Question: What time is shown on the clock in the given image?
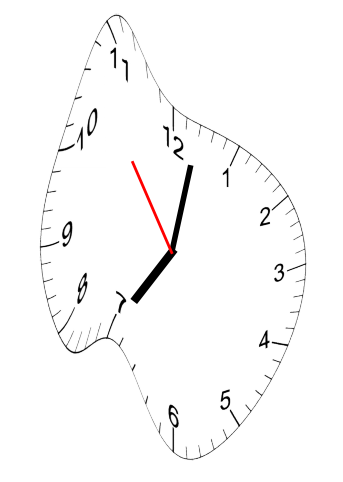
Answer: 07:01:54